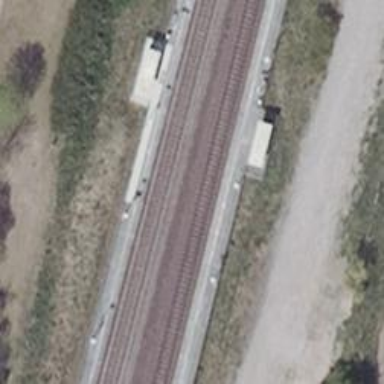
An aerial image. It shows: Railway halt station for public transport.